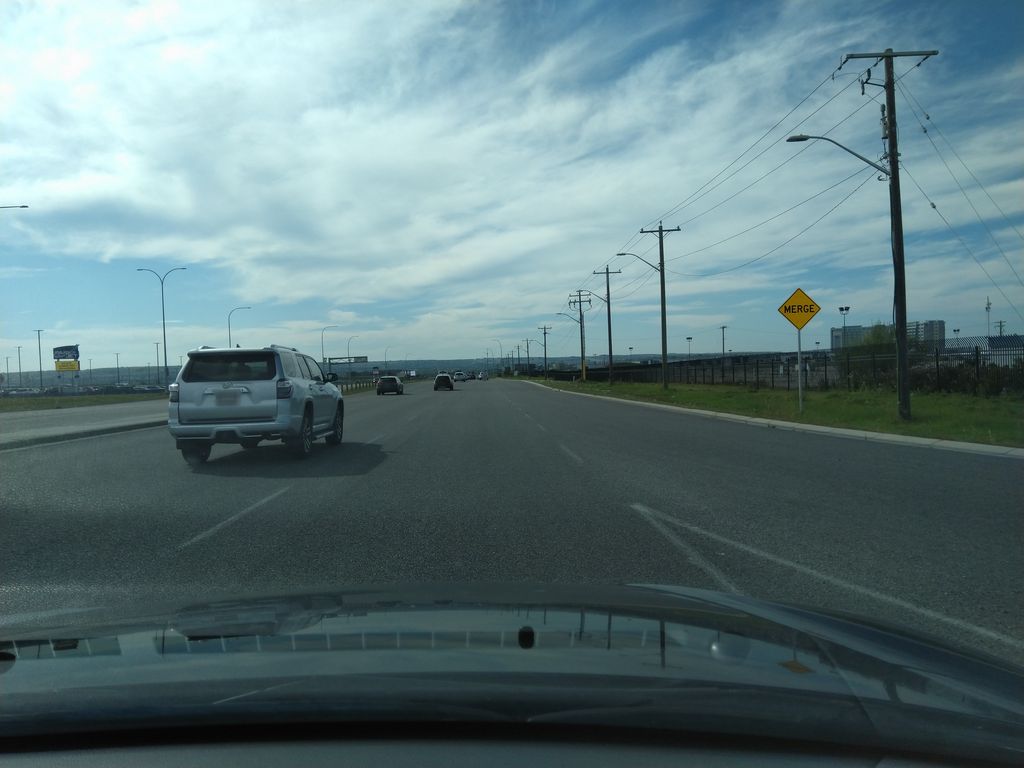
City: calgary